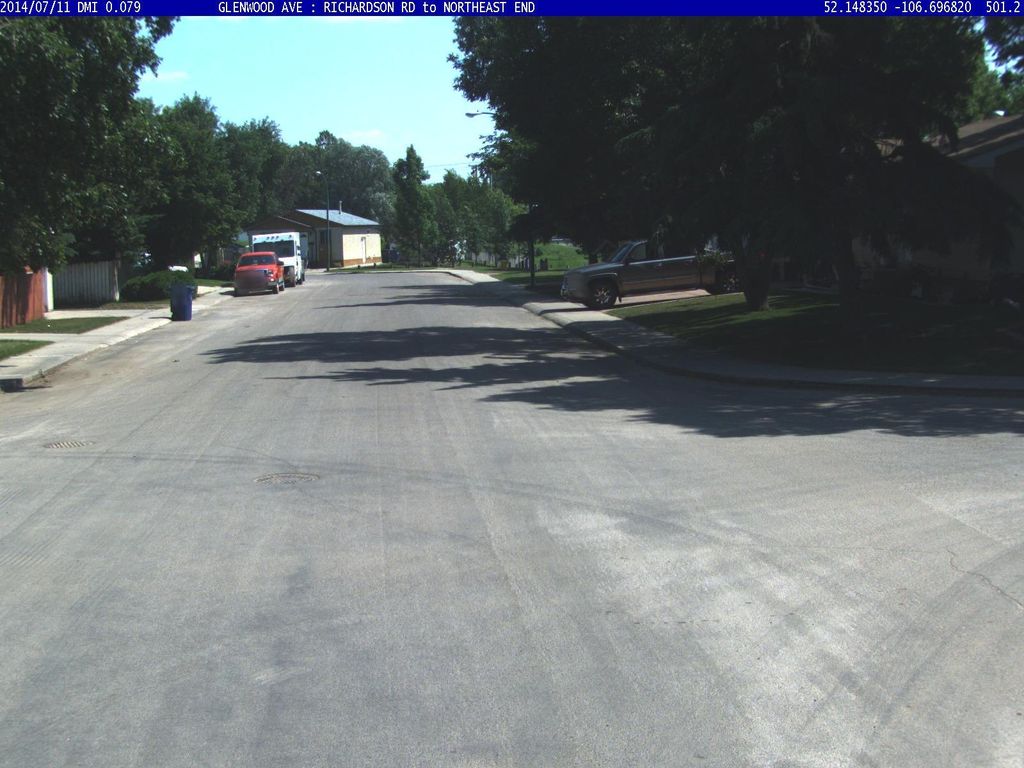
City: saskatoon